Interaction volume radius: 5 \u00c5
Interaction volume height: 15 \u00c5
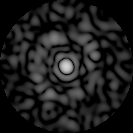
Disorder parameter: 0.8043